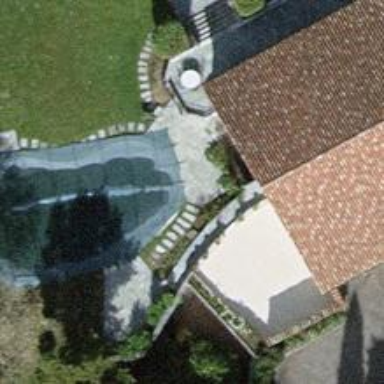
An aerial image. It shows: Swimming pool located in leisure land.